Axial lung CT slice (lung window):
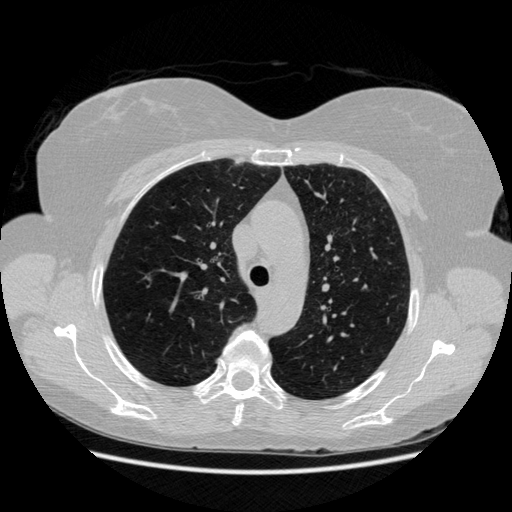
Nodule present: no